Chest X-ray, PA view. Patient: 34 years old, sex F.
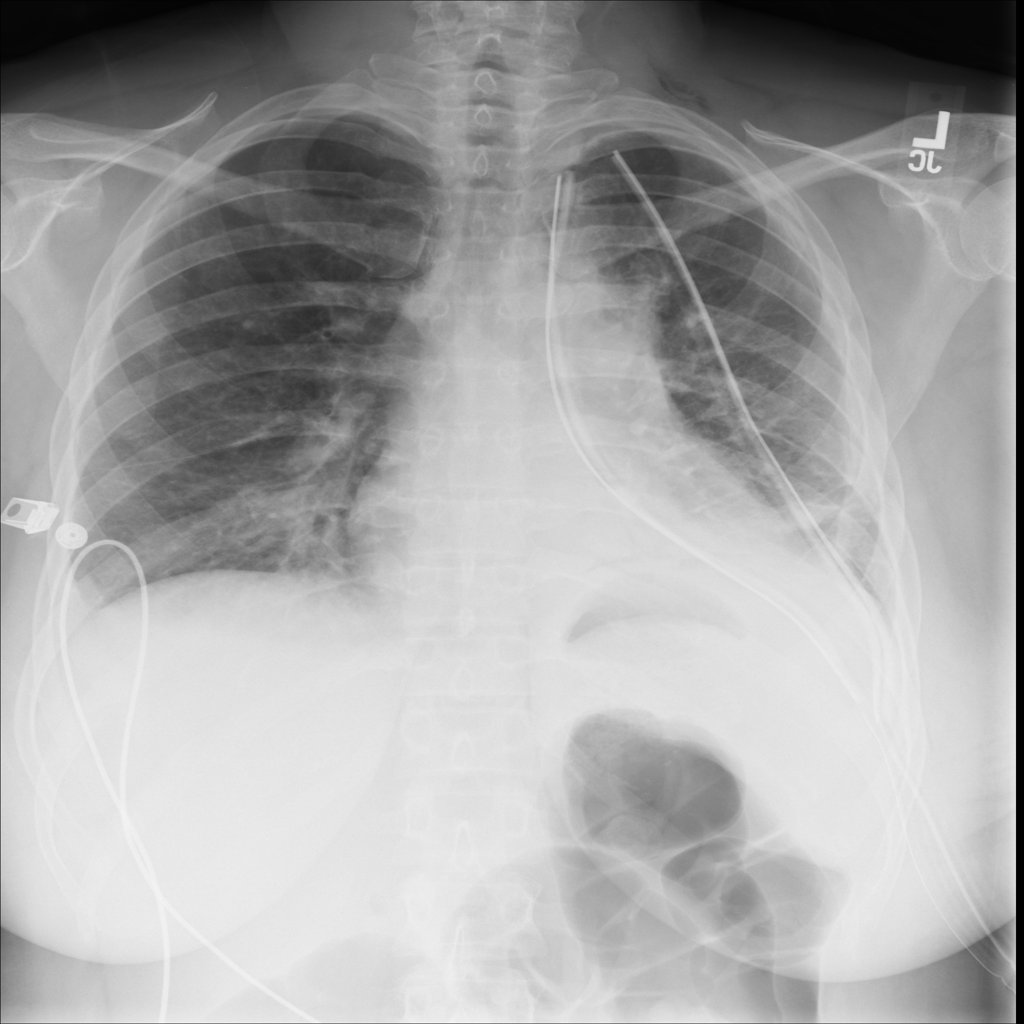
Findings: Atelectasis, Infiltration, Pleural_Thickening, Pneumothorax